Question: I have an older 'iOS6' app that I was playing with last year; it was only for my wife, so I never released it, but I wanted to dust it off and see if it was potentially useful to others. So I load it up in 'XCode5' (5.0.2 running on 10.8.4; I've also tried this on my home laptop running the same 'XCode and Mavericks'). However, though the app builds and runs fine, none of my 'NSLog' statements show up in the console, on either computer. I've cleaned, rebuilt, run it on every simulator and iPad I have, hunted through settings, torn my hair out, etc., but I can't figure out how to get them to show up. I started a new iOS app to make sure it's not something in my setup, but 'NSLogs' from there work just fine. Unfortunately, I'm not even sure where to start looking to fix this. Does anyone have any ideas for directions that I should be exploring here? Thanks!
Edit: I just tried copying over the files into a new project, and now the 'NSLogs' are showing up! Still leaves me with no ideas as to why they're not showing up in the old project.
Edit2: It's not just user error; I can see the log messages from the new project with the copied files (see image). They just don't show in the old project when I run it.

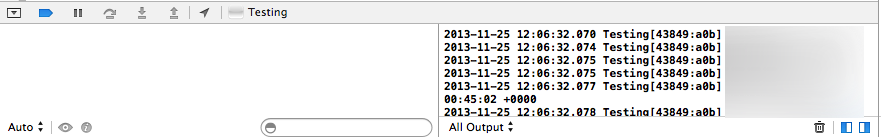
Answer: As noted in the comment by @combinatorial, I had a debug statement hidden (so cleverly that I fooled myself) in the pch file. Thanks so much for helping me nail that down!